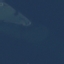
Land use / land cover class: SeaLake